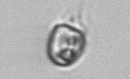
Label: Balanion